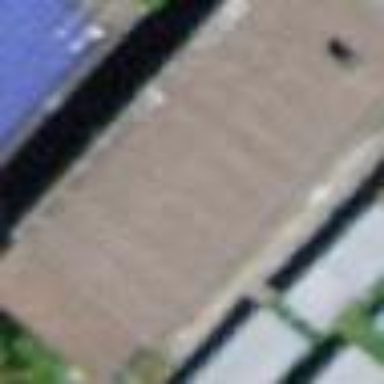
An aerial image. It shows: Shed.